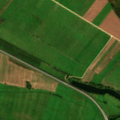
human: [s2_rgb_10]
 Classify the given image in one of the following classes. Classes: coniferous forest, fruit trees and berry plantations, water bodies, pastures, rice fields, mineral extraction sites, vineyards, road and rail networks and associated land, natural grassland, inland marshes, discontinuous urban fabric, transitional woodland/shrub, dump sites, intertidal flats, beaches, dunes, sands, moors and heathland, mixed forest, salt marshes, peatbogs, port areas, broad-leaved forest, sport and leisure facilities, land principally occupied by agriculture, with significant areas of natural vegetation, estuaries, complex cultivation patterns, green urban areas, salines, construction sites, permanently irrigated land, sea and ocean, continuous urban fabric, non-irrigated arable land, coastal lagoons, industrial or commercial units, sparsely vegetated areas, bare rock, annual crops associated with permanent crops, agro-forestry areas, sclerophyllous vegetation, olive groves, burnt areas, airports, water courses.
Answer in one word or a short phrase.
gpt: non-irrigated arable land, pastures, land principally occupied by agriculture, with significant areas of natural vegetation